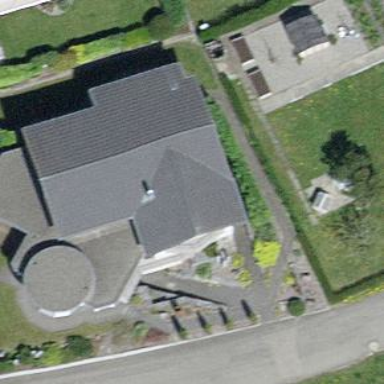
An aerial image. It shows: Simple house.